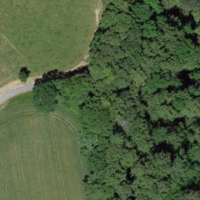
EUNIS habitat code: 41
Species observed at this site:
Dryocopus martius